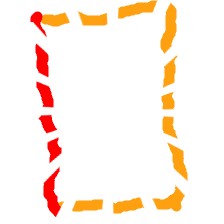
Shape: rectangle